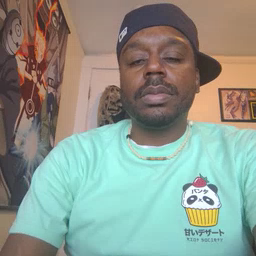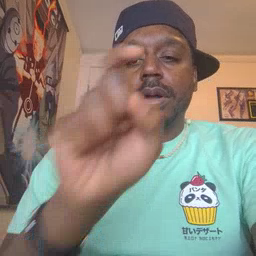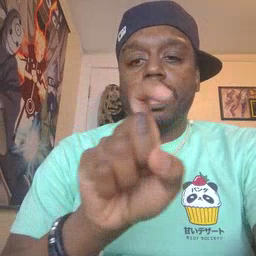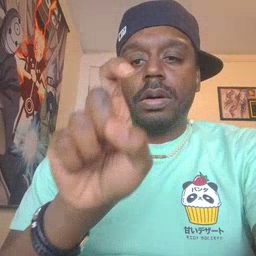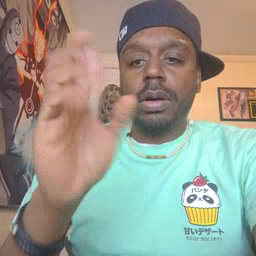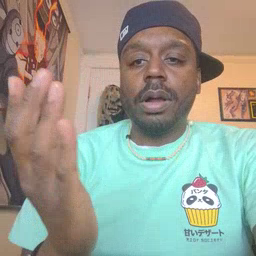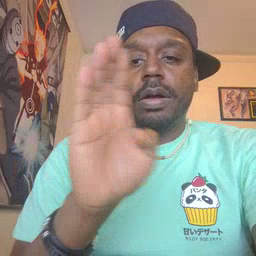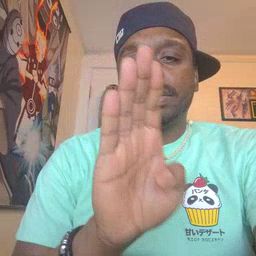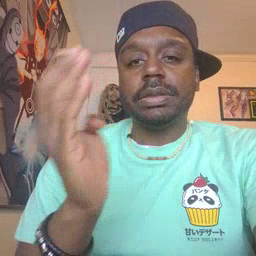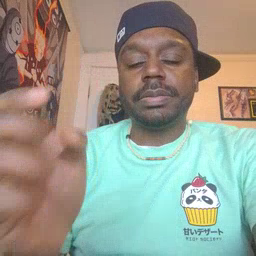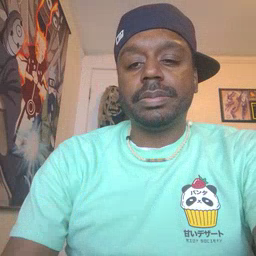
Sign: closet